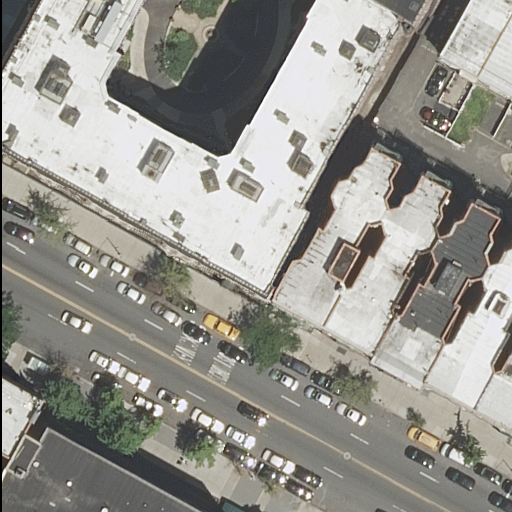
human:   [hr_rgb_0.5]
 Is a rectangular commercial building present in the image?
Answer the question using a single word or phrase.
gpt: no

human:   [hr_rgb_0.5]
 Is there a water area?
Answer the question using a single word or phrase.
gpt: no

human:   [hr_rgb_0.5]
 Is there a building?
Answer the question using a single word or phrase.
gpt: yes

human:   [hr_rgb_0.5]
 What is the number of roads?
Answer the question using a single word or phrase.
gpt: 3

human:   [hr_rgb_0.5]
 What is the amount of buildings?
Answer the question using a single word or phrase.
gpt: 10

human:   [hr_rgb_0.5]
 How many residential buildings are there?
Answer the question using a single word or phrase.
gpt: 10

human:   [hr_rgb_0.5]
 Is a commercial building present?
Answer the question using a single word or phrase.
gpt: no

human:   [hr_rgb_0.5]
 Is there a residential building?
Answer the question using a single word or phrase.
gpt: yes

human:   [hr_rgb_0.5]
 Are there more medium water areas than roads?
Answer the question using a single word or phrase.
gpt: no

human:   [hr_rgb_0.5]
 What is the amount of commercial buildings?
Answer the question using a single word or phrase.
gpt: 0

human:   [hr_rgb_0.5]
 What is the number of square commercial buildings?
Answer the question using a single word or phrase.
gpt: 0

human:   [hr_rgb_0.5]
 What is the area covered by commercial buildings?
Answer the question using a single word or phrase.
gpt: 0m2

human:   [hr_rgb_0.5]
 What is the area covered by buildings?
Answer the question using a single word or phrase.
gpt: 3681m2

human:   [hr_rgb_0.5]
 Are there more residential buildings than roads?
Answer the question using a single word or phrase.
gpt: yes

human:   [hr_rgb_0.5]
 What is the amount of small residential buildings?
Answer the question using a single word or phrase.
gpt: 4

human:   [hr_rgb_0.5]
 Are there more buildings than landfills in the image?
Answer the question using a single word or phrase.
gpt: yes

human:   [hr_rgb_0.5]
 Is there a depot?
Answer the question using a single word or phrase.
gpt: no

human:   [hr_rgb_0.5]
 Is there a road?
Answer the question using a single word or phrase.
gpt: yes

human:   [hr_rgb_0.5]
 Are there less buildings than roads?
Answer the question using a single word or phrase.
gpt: no

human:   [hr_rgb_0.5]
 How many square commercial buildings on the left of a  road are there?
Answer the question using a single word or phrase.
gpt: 0

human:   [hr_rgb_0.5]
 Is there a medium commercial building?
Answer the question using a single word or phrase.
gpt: no

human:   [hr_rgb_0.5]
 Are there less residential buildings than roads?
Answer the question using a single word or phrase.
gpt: no

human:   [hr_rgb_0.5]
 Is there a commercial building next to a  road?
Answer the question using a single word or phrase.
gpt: no

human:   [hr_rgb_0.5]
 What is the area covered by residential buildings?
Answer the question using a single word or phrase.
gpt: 3681m2

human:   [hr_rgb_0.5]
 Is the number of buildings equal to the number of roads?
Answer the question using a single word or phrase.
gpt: no

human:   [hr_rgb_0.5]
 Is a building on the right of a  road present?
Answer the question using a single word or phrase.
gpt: yes

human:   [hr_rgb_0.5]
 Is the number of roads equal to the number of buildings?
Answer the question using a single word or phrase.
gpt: no

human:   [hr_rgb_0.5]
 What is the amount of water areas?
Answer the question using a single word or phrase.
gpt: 0

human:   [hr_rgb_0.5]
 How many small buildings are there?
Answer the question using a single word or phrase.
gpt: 4

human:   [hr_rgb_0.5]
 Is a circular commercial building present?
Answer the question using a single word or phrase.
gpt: no

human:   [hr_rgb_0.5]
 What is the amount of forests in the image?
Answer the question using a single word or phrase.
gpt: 0

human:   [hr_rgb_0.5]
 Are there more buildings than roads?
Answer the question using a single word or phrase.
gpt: yes

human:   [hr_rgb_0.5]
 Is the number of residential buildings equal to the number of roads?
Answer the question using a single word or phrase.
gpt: no

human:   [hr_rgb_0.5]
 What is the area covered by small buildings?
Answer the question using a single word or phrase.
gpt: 259m2

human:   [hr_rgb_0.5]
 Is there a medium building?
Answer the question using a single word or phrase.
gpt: yes

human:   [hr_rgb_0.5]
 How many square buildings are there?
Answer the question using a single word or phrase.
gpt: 0

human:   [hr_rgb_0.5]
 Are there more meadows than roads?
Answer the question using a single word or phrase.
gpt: no

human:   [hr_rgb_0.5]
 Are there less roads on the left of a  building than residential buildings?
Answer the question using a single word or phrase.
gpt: yes

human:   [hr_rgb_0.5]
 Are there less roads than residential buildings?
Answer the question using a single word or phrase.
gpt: yes

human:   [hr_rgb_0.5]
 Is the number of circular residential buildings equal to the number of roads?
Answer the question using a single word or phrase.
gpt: no

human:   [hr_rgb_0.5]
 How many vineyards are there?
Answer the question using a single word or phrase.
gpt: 0

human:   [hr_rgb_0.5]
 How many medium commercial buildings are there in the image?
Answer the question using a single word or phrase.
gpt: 0

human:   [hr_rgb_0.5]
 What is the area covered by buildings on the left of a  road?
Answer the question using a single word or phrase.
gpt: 794m2

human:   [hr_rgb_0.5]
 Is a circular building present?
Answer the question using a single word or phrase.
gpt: no

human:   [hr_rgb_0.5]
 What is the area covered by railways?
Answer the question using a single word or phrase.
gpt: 0m2

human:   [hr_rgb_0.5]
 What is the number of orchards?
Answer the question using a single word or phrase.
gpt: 0

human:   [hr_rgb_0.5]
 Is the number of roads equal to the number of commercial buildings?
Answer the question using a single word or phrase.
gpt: no

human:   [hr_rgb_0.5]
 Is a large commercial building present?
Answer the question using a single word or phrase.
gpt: no

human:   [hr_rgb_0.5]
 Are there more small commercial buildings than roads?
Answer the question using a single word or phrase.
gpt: no

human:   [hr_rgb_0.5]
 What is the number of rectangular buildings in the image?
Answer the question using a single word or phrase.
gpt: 2

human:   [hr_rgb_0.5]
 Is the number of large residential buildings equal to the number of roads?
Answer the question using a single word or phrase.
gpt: no

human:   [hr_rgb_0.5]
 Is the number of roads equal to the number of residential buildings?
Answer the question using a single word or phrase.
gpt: no

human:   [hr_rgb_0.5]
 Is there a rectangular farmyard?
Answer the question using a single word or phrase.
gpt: no

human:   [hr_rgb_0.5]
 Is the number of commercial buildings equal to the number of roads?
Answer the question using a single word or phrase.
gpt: no

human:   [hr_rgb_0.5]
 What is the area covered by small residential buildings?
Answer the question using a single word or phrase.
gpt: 259m2

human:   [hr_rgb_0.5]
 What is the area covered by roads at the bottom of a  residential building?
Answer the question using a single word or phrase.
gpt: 0m2

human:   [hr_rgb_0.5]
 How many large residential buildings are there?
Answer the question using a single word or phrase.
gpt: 1

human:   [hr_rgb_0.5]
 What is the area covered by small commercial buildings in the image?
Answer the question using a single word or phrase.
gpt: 0m2

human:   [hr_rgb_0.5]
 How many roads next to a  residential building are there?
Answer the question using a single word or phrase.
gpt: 3

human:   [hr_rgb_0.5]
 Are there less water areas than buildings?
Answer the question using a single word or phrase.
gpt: yes

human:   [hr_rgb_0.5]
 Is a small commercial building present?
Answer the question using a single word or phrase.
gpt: no

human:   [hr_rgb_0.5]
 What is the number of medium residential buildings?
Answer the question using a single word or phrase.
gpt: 5

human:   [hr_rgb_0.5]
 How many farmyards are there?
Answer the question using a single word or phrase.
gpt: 0

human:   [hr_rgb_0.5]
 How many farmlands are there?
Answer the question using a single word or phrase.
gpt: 0